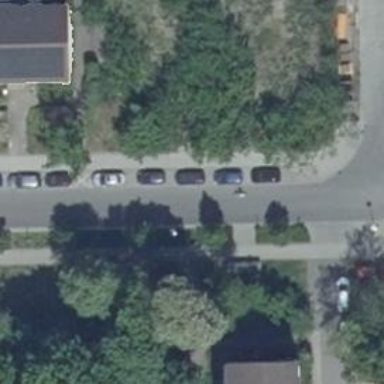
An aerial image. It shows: Avenue of trees.